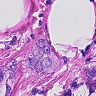
Metastatic tissue present: yes